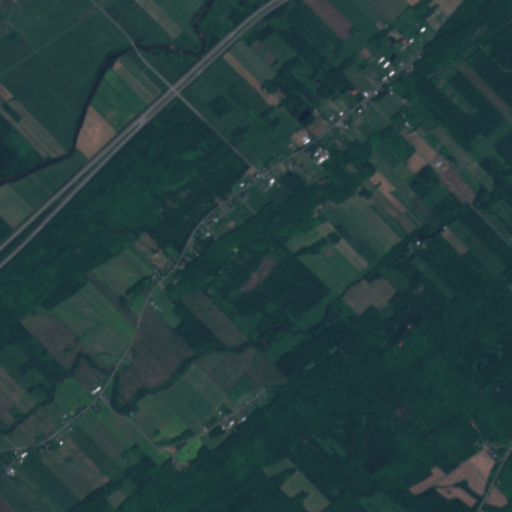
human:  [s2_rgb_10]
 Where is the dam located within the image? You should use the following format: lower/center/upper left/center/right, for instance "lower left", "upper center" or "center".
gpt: The dam is located in the center right of the image.
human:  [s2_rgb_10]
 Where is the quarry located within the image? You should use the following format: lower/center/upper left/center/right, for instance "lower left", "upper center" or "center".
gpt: The quarry is located in the lower right of the image.
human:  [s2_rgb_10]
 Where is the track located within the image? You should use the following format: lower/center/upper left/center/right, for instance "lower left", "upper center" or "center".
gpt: There is no track in the image.